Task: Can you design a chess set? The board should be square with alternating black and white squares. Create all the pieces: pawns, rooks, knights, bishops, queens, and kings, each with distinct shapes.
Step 1566:
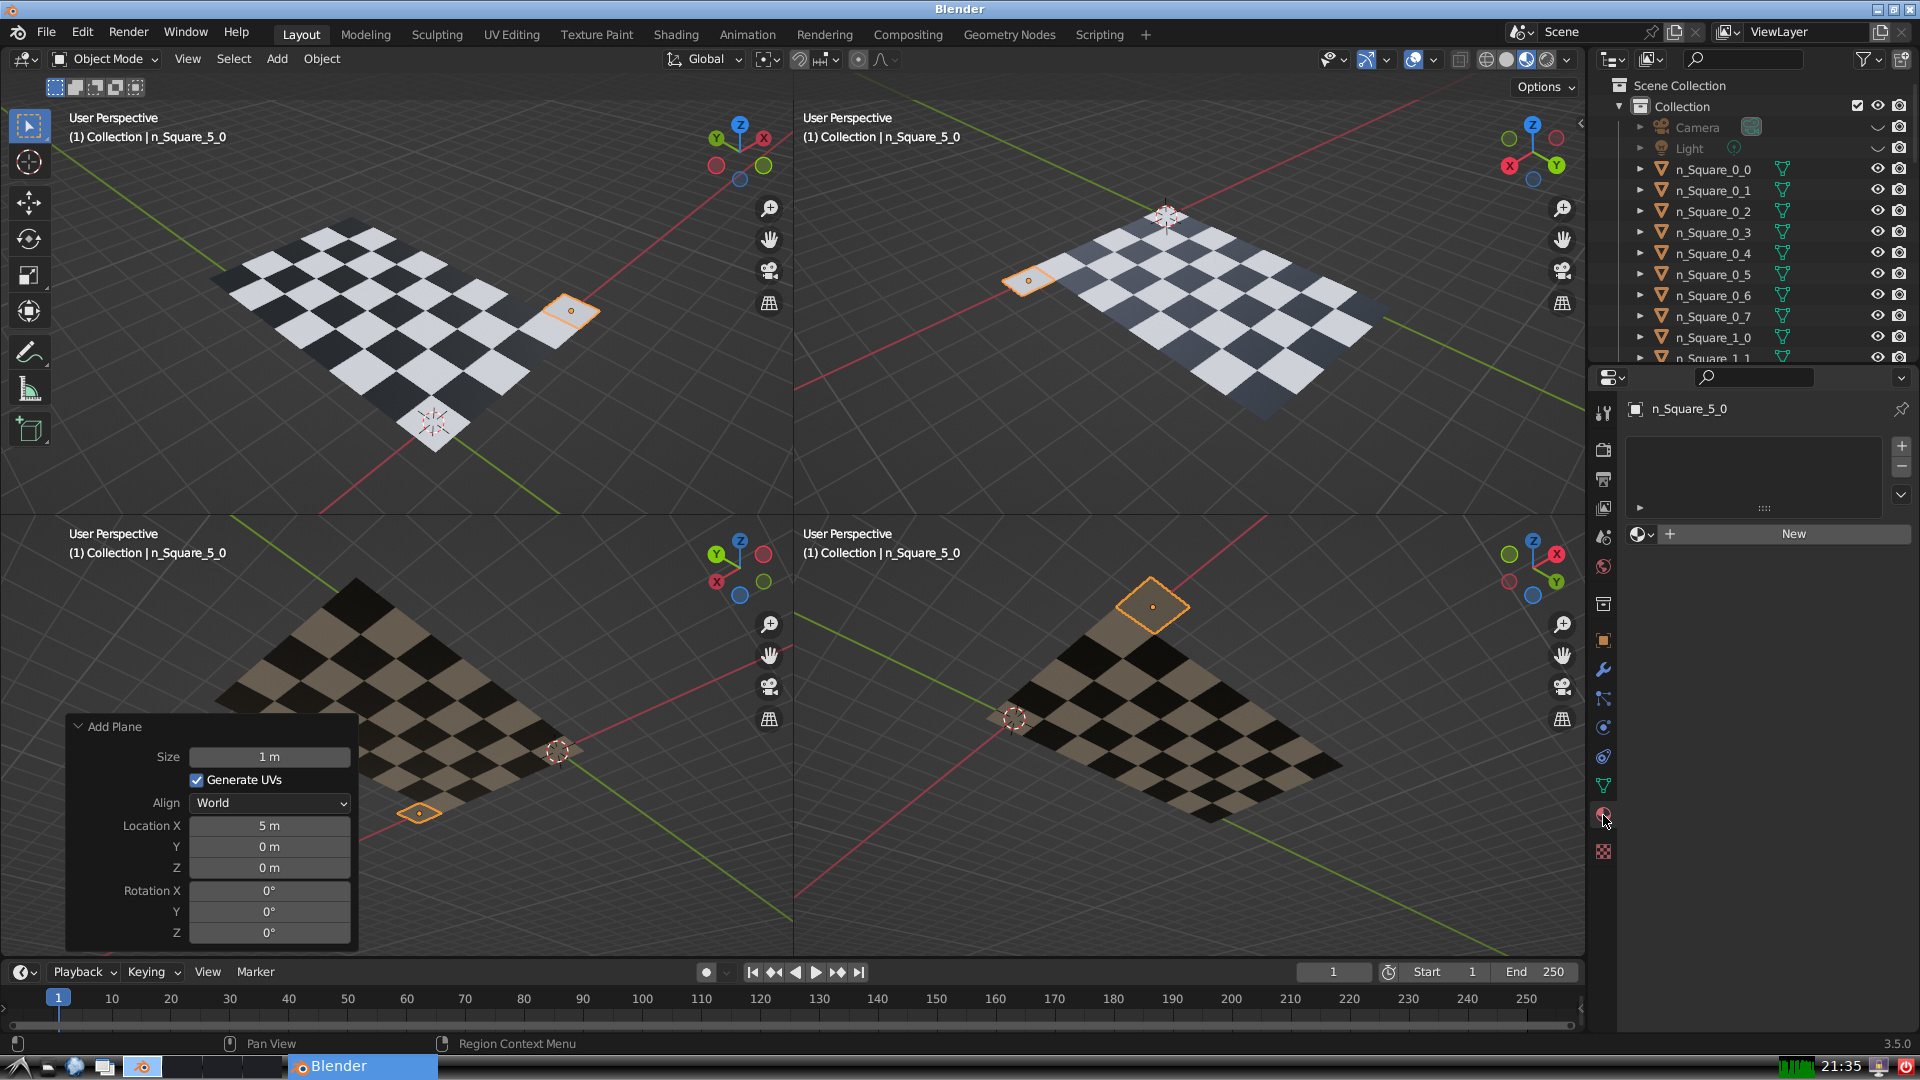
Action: {"mouse_move": [1636, 534]}